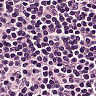
Metastatic tissue present: no